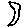
Label: moon